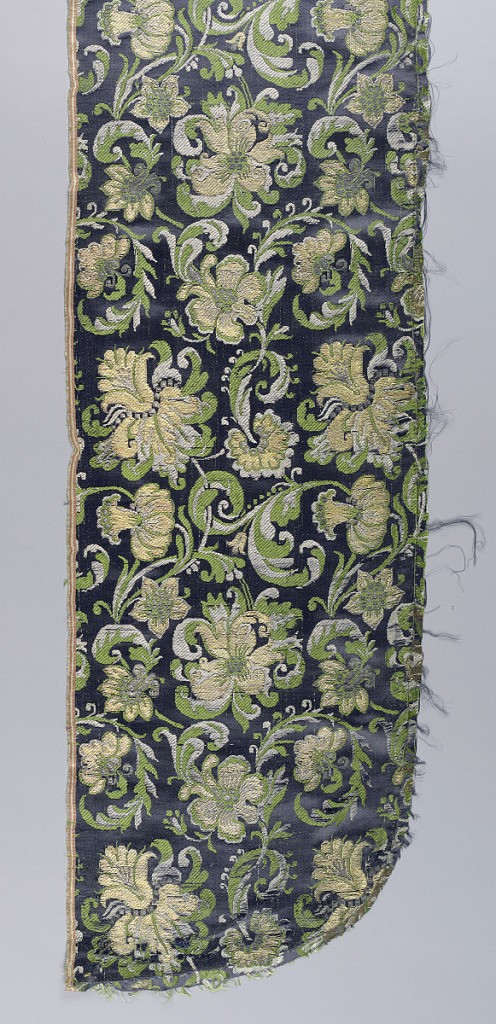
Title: Fragments
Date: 17th century
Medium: silk Technique: brocaded satin
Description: A/grey-purple satin chasuble with short flowering branch design brocaded in green and white silk and gold and silver metal thread. All trimming gone. Centre front panel gone. Patch on left front of silk plain cloth in same colour embroidered to match. B and C/fragments of patch material. D/right front panel. A/backed with linen and lined with silk.